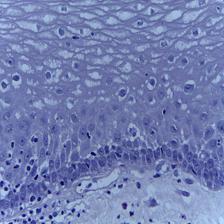
Diagnosis: Normal